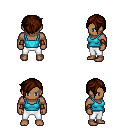
a pixel art fantasy rpg character, male body template, human, dark skin, teal pirate shirt, white pants, brown pixie cut hairstyle, cloth bracers, four views (front, back, left, right), 2x2 character sprite sheet, small pixel art, hard edges, no anti-aliasing